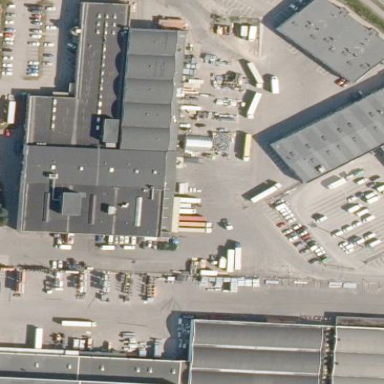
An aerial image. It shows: Industrial area.